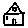
Label: house